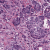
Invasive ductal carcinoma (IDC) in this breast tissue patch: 1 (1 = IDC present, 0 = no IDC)